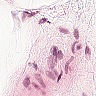
Metastatic tissue present: no